Question: Determine whether the two graphs given in the figure are isomorphic. If you think they are isomorphic, answer 1; if you think they are not isomorphic, answer 0.
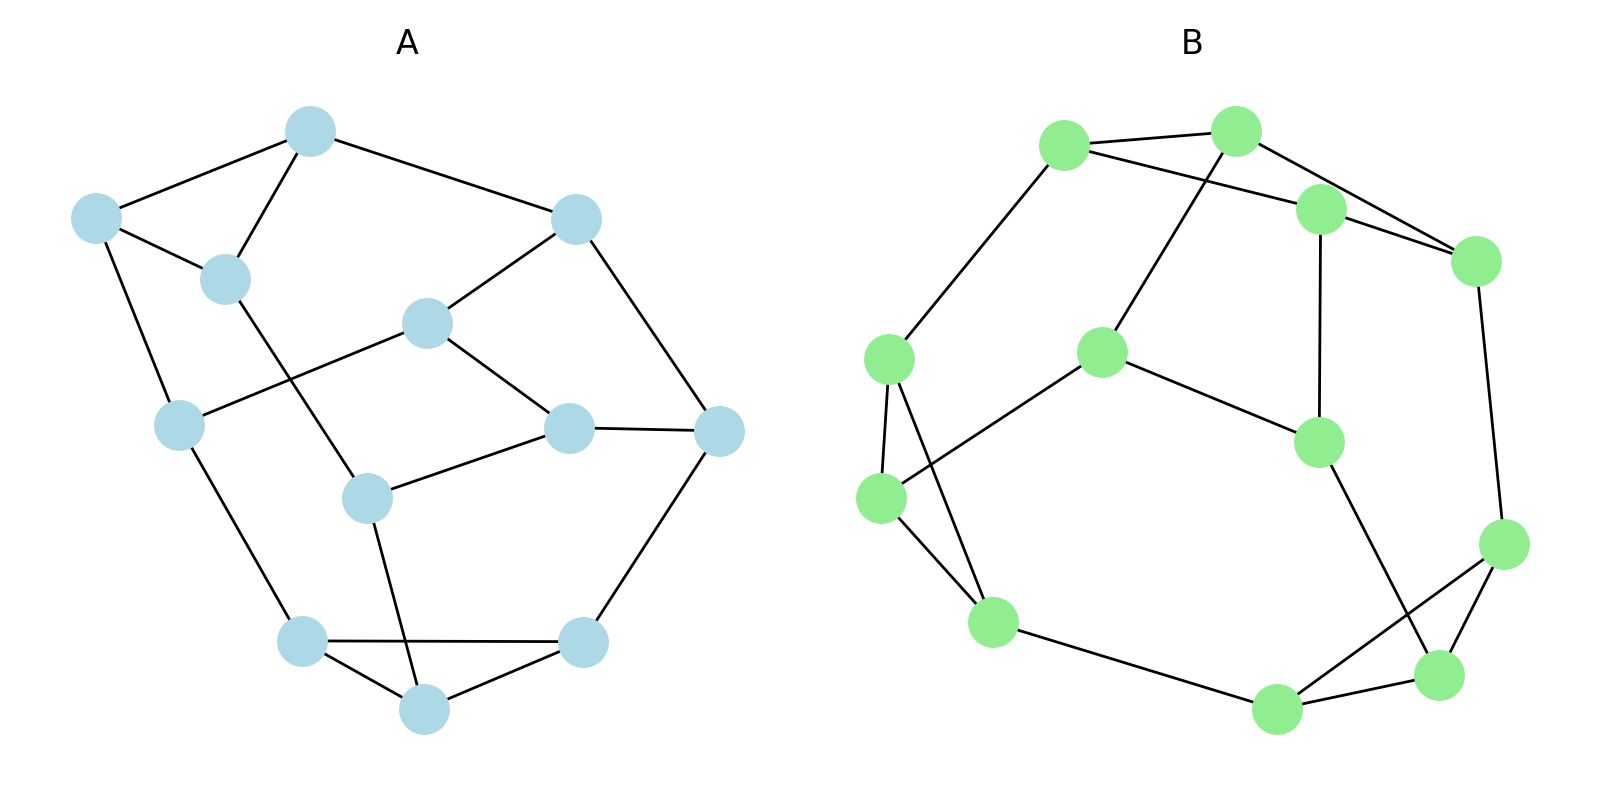
Answer: 0